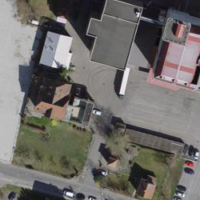
EUNIS habitat code: 54
Species observed at this site:
Circaea lutetiana